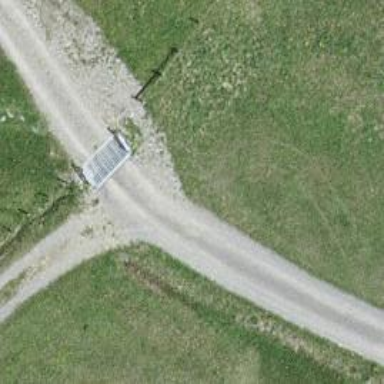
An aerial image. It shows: Cattle grid.